Question: I am running a Gradle build inside the IntelliJ Java IDE. The <URL> Gradle plugin.
I am getting the message 'No information about coverage per test.', ( a duplicate of <URL> and the coverage appears in SonarQube, but only as an overall percentage, not a detailed report per file:

Am I doing something wrong? Is it a bug in SonarQube maybe (as it was <URL>?
Here is my build.gradle:
'''
repositories {
mavenCentral()
}
apply plugin: 'java'
apply plugin: 'jacoco'
apply plugin: 'sonar-runner'
sourceCompatibility = 1.7
project.version = '1.0'
project.group = 'com.acme.sandbox'
project.description = 'just a test project'
dependencies {
testCompile group: 'junit', name: 'junit', version: '4.11'
}
// JaCoCo test coverage configuration
tasks.withType(Test) { task ->
jacoco {
append = false
}
}
// Sonar configuration
sonarRunner {
sonarProperties {
property 'sonar.host.url', 'http://host:port'
property 'sonar.jdbc.url', 'myJdbcURL'
property 'sonar.jdbc.username', 'dbuser'
property 'sonar.jdbc.password', 'dbpass'
property 'sonar.login', 'builduser'
property 'sonar.password', 'buildpass'
property 'sonar.profile', 'profilename'
property 'sonar.branch', 'DEV'
property 'sonar.language', 'java'
property 'sonar.sourceEncoding', 'UTF-8'
property 'sonar.verbose', 'true'
//property 'sonar.tests', "$projectDir\src\test\java"
//property 'sonar.binaries', "${buildDir}\classes\main,${buildDir}\classes\test"
//property 'sonar.java.coveragePlugin', 'jacoco'
property 'sonar.jacoco.reportPath', "${buildDir}\jacoco\test.exec"
property 'sonar.junit.reportsPath', "${buildDir}\test-results"
}
}
'''
Now if you execute a 'clean', followed by 'sonarRunner', a JaCoCo file gets created and processed:
'''
<snip>
18:35:27.705 DEBUG - Initializers :
18:35:27.706 INFO - Base dir: D:\path o\JaCoCoTest
18:35:27.706 INFO - Working dir: D:\path o\JaCoCoTestuild\sonar
18:35:27.707 INFO - Source dirs: D:\path o\JaCoCoTest\src\main\java
18:35:27.708 INFO - Test dirs: D:\path o\JaCoCoTest\src est\java
18:35:27.708 INFO - Binary dirs: D:\path o\JaCoCoTestuild\classes\main
<snip>
18:35:27.931 INFO - JaCoCo IT report not found.
18:35:27.933 INFO - JaCoCo reports not found.
18:35:27.938 DEBUG - Sensors : JavaSquidSensor -> QProfileSensor -> FindbugsSensor -> CpdSensor -> PmdSensor -> SurefireSensor -> CheckstyleSensor -> InitialOpenIssuesSensor -> ProfileEventsSensor -> ProjectLinksSensor -> VersionEventsSensor -> FileHashSensor -> JaCoCoSensor
<snip>
18:35:34.055 INFO - Sensor SurefireSensor...
18:35:34.056 INFO - parsing D:\path o\JaCoCoTestuild est-results
18:35:34.116 INFO - Sensor SurefireSensor done: 61 ms
<snip>
18:35:34.936 INFO - Sensor JaCoCoSensor...
18:35:34.939 INFO - Analysing D:\path o\JaCoCoTestuild\jacoco est.exec
18:35:35.027 INFO - No information about coverage per test.
18:35:35.028 INFO - Sensor JaCoCoSensor done: 92 ms
'''
<URL> suggests to set 'sonar.tests', which I've tried to no effect. The log file shows that test sources and binaries are detected to be at the correct locations.
FWIW, I used the same settings with a Maven build and it worked. Can't use Maven here though.
Version numbers:
- - - - -
Here is the <URL>.
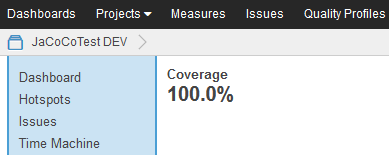
Answer: This is what is called 'wanted' behaviour. Sonar does not display classes with 100% coverage. In your project you have one class fully covered by tests, so nothing to show.
# FYI:
Even if you have 100% covered class, you can look at this class coverage by searching in sonars search box (top-right corner).
---
If you see '.exec' and it is of valuable size, then you already collected coverage data.
See my <URL>
I got this code analysis widget for your project:
And finally after I added another method uncovered by tests and test coverage dropped to 80%:

I got what you need - coverage by line:
By the way, your modified for my sonar (this '//' does not work for me):
'''
repositories {
mavenCentral()
}
apply plugin: 'java'
apply plugin: 'jacoco'
apply plugin: 'sonar-runner'
sourceCompatibility = 1.7
project.version = '1.0'
project.group = 'com.acme.sandbox'
project.description = 'just a test project'
dependencies {
testCompile group: 'junit', name: 'junit', version: '4.11'
}
// JaCoCo test coverage configuration
tasks.withType(Test) { task ->
jacoco {
append = false
}
}
// Sonar configuration
sonarRunner {
sonarProperties {
// general information about the SonarQube server
property 'sonar.host.url', 'http://localhost:9000'
property 'sonar.jdbc.url', 'jdbc:h2:tcp://localhost:9092/sonar'
property 'sonar.jdbc.validationQuery', 'select 1'
property 'sonar.jdbc.driverClassName', 'org.hibernate.dialect.H2Dialect'
property 'sonar.jdbc.password', 'sonar'
property 'sonar.jdbc.password', 'sonar'
property 'sonar.login', 'jenkins'
property 'sonar.password', 'jenkins'
// information about this project
//property 'sonar.profile', 'profilename'
property 'sonar.branch', 'DEV'
property 'sonar.language', 'java'
property 'sonar.sourceEncoding', 'UTF-8'
property 'sonar.verbose', 'true'
//property 'sonar.tests', "$projectDir\src\test\java"
property 'sonar.binaries', "${buildDir}/classes/main/"
// execute JaCoCo before the SonarQube run to have report file ready
//property 'sonar.java.coveragePlugin', 'jacoco'
property 'sonar.jacoco.reportPath', "${buildDir}/jacoco/test.exec"
property 'sonar.junit.reportsPath', "${buildDir}/test-results"
}
}
'''